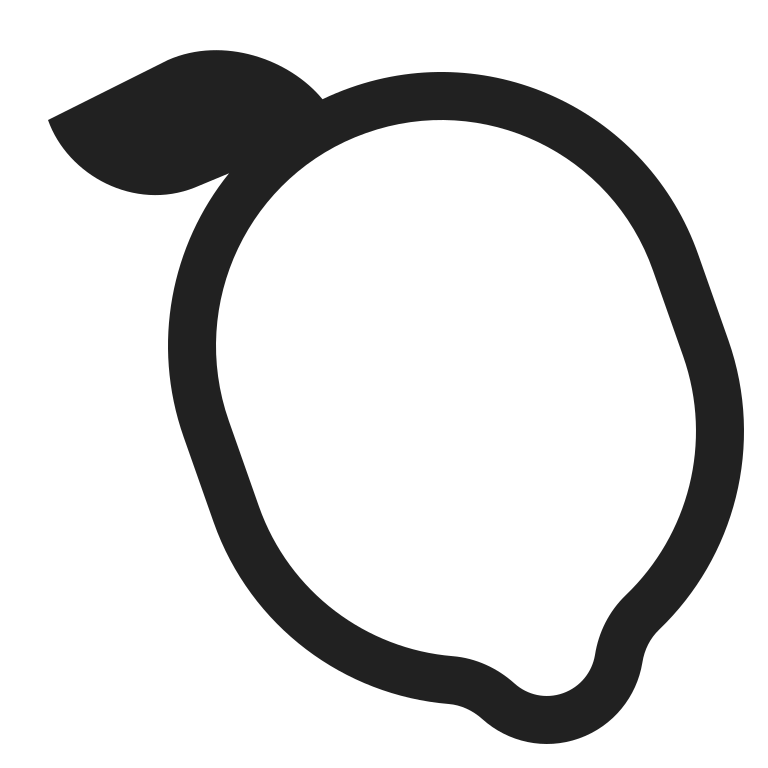
lemon high contrast